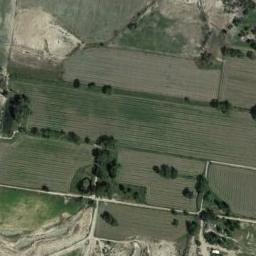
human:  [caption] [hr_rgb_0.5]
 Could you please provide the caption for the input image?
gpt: Several neatly arranged green and tan mixed rectangular farmlands of different sizes .

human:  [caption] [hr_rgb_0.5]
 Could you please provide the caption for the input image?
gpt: There are many trees beside the rectangular farmlands .

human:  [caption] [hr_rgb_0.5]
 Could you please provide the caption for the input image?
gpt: The rectangular farmland is next to the bare land .

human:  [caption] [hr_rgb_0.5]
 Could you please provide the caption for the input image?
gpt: Several green rectangular farmlands are arranged in neat rows and some trees are surrounded by these farmlands .

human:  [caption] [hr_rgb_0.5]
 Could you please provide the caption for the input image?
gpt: There are some green rectangular farmlands and some green trees .